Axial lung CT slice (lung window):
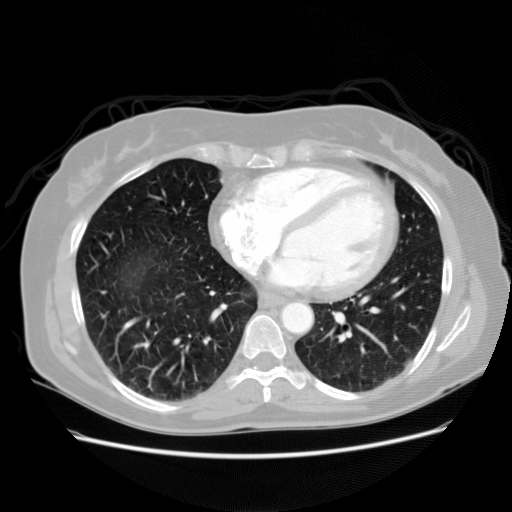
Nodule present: no